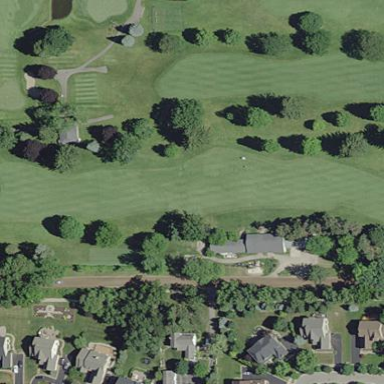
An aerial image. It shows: Scenic golf fairway.